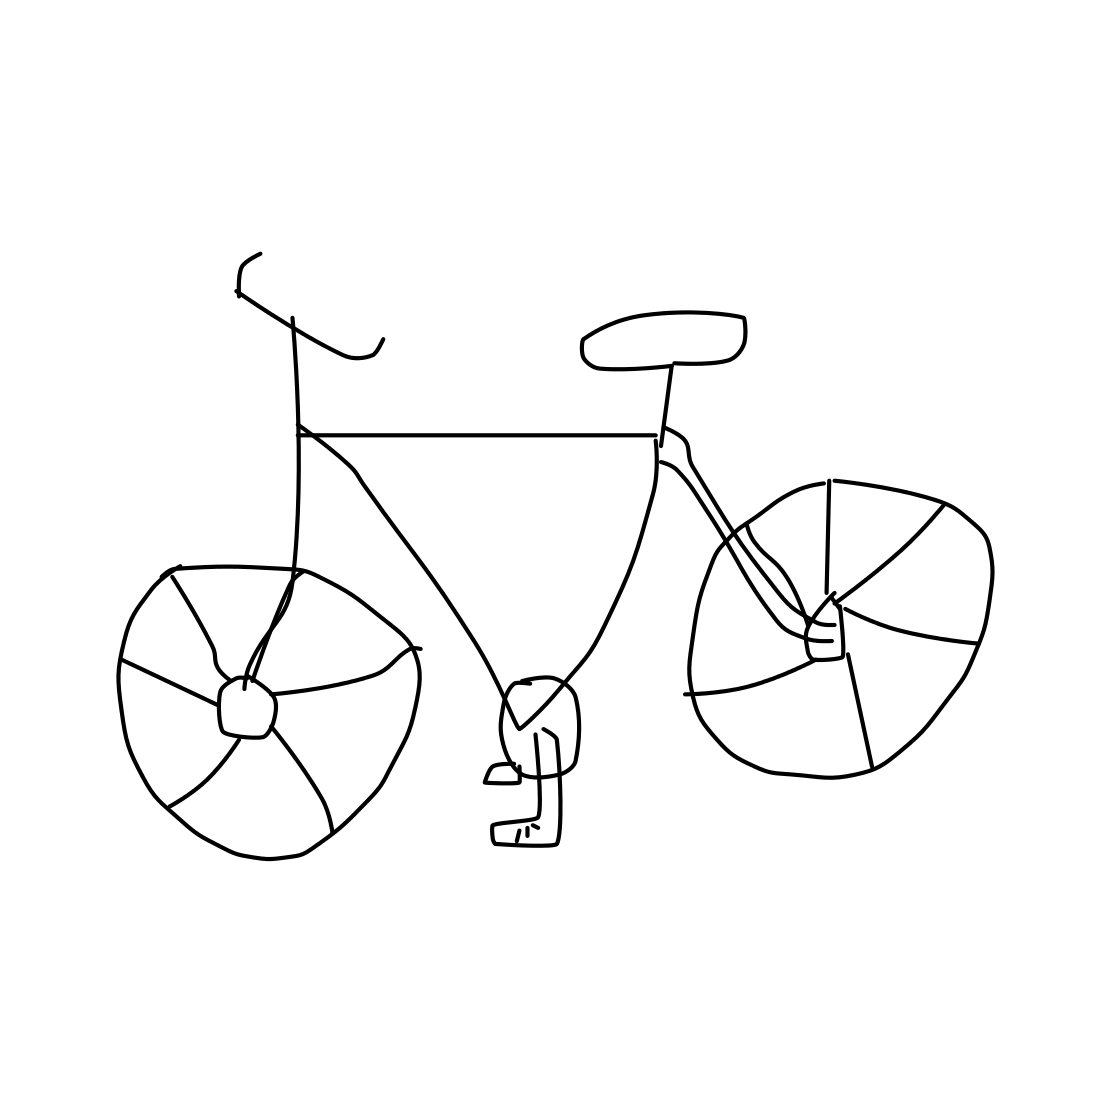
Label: bicycle